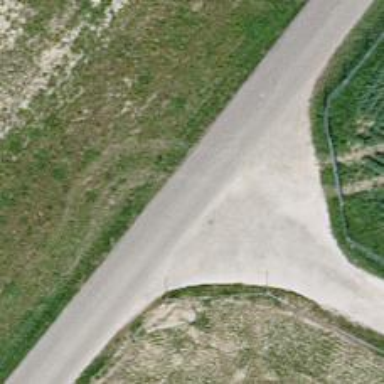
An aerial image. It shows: Unclassified road with asphalt surface.